Interaction volume radius: 5 \u00c5
Interaction volume height: 10 \u00c5
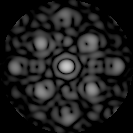
Disorder parameter: 0.295